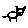
Label: cat